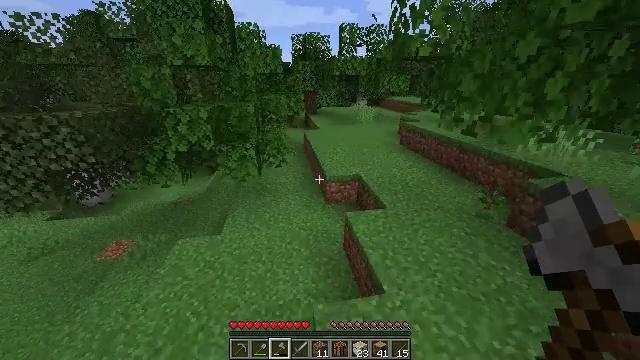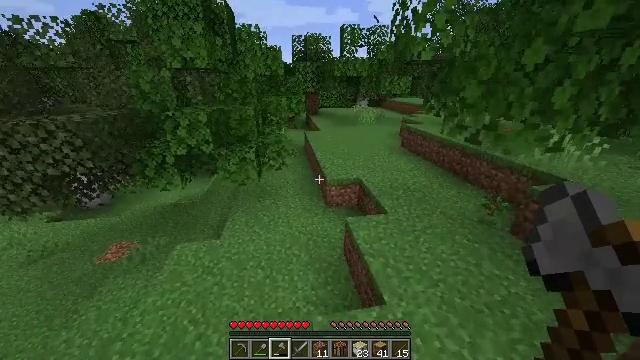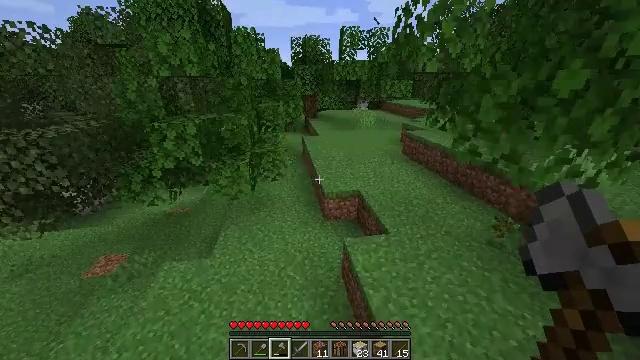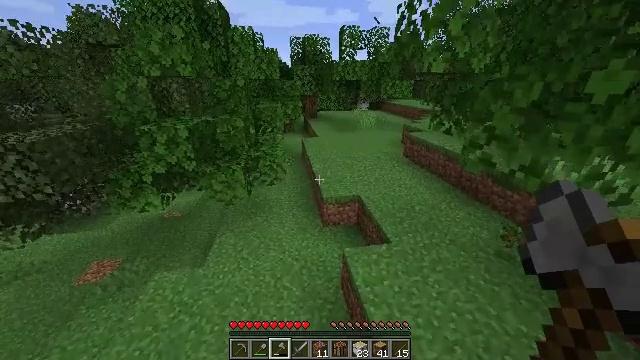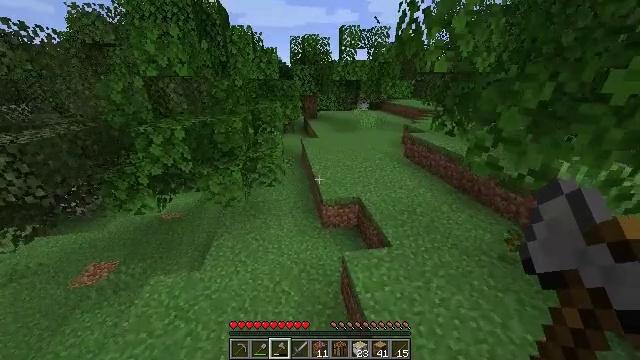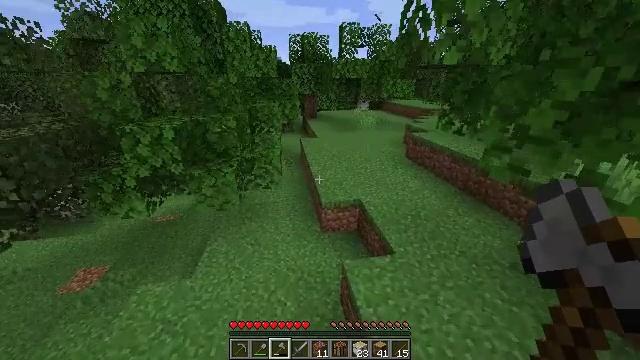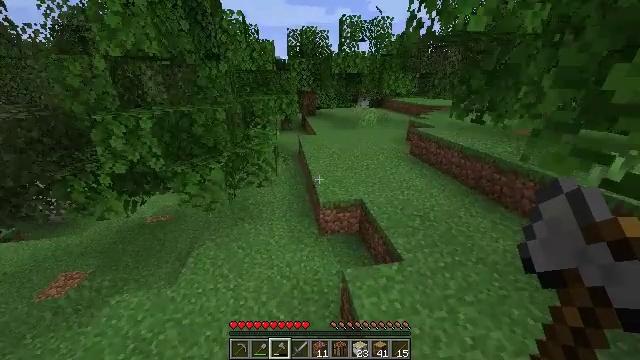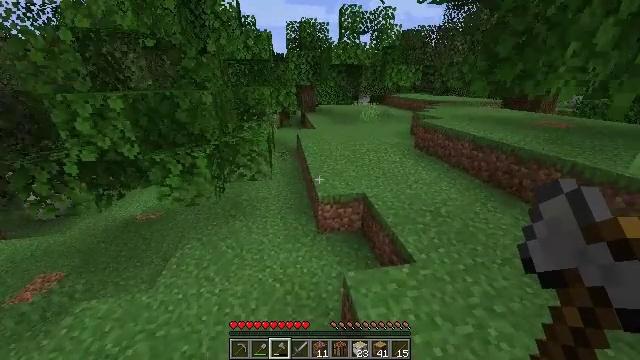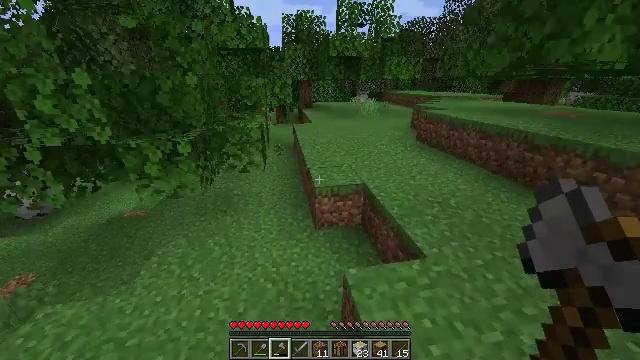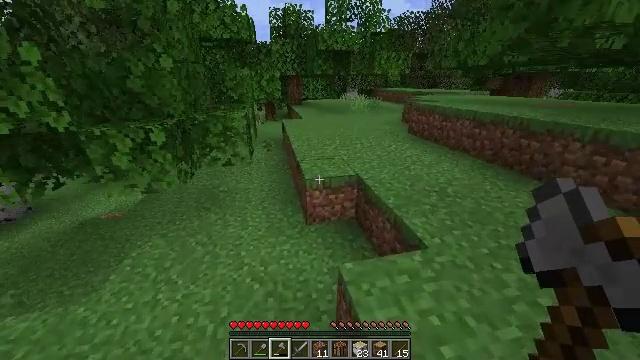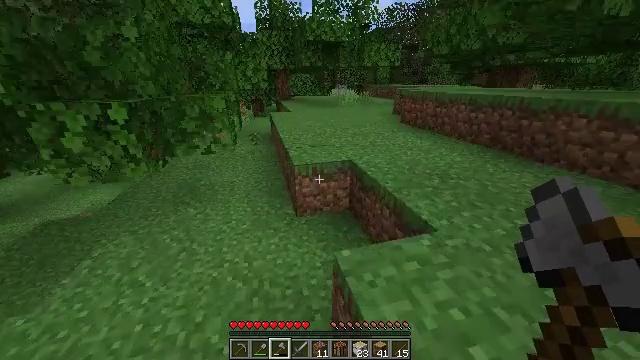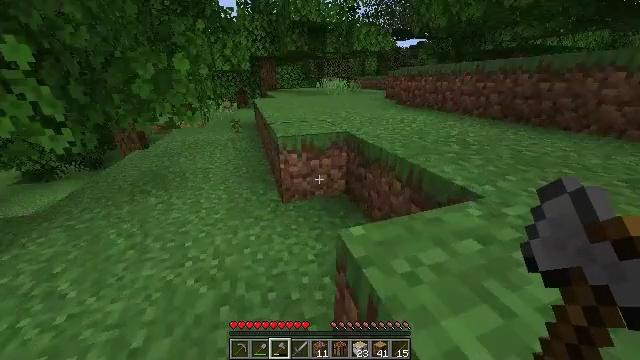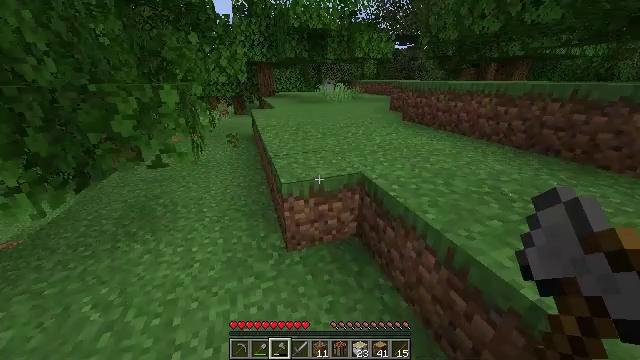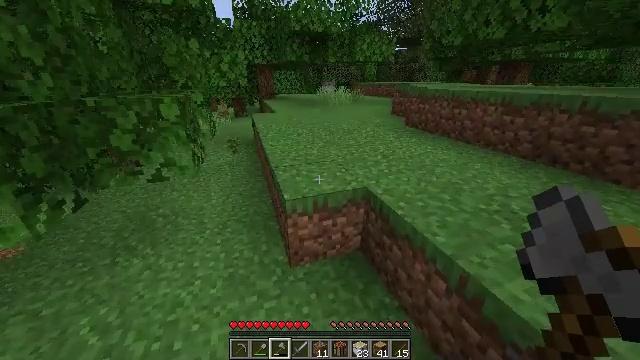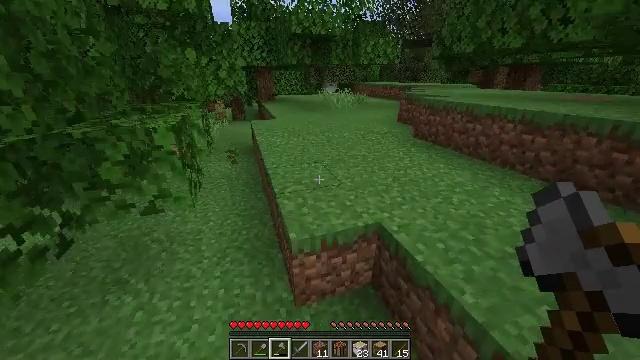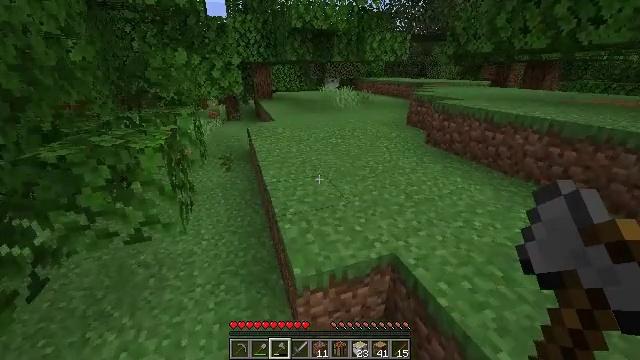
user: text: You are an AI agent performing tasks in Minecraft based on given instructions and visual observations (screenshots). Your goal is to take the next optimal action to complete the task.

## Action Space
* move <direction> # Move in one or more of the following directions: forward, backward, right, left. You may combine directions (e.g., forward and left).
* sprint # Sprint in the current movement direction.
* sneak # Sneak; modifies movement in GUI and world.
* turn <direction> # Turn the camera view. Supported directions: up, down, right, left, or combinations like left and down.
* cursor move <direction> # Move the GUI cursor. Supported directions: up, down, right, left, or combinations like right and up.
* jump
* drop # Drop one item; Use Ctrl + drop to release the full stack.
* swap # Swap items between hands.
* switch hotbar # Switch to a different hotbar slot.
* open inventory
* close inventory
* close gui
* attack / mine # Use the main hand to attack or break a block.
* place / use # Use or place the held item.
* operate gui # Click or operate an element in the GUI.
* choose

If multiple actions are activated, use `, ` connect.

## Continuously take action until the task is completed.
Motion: motion action
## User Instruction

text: Collect some oak leaves.
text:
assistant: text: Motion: move forward, sprint, jump
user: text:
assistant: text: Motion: move forward, sprint, jump
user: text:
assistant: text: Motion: move forward, sprint, jump
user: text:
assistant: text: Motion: move forward, sprint, jump
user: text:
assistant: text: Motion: move forward, sprint, jump
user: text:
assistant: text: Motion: move forward, sprint, jump
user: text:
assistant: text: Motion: move forward, sprint, jump
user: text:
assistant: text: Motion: move forward, sprint, jump
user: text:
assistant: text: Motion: move forward, sprint, turn right, jump
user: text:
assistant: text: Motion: move forward, sprint, turn right, jump
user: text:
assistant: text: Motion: move forward, sprint, turn right, jump
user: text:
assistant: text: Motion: move forward, sprint, jump
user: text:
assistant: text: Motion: move forward, sprint, jump
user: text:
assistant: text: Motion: move forward, sprint, jump
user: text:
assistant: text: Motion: move forward, sprint, jump
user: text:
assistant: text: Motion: move forward, sprint, jump
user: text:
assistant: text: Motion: move forward, sprint, turn right and up, jump
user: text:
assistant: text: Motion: move forward, sprint, turn right, jump
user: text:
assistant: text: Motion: move forward, sprint, turn right, jump
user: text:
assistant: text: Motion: move forward, sprint, turn right, jump
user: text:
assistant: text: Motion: move forward, sprint, turn right, jump
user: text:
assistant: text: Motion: move forward, sprint, turn right, jump
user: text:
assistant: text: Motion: move forward, sprint, jump
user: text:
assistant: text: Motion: move forward, sprint, jump
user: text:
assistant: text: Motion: move forward, sprint, jump
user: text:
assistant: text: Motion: move forward, sprint, jump
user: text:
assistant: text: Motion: move forward, sprint, jump
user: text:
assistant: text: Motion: move forward, sprint, jump
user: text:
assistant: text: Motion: move forward, sprint, turn left and up, jump
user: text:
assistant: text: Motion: move forward, sprint, jump